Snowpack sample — Buffalo Mountain, Silverthorne, Colorado, USA (2/22/26, 2:02 PM MST)
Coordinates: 39.622, -106.113
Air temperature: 33 °F
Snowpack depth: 63 cm
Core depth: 10 cm
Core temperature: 32 °F
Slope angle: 11°, slope face: 116°
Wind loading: low
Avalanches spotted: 0
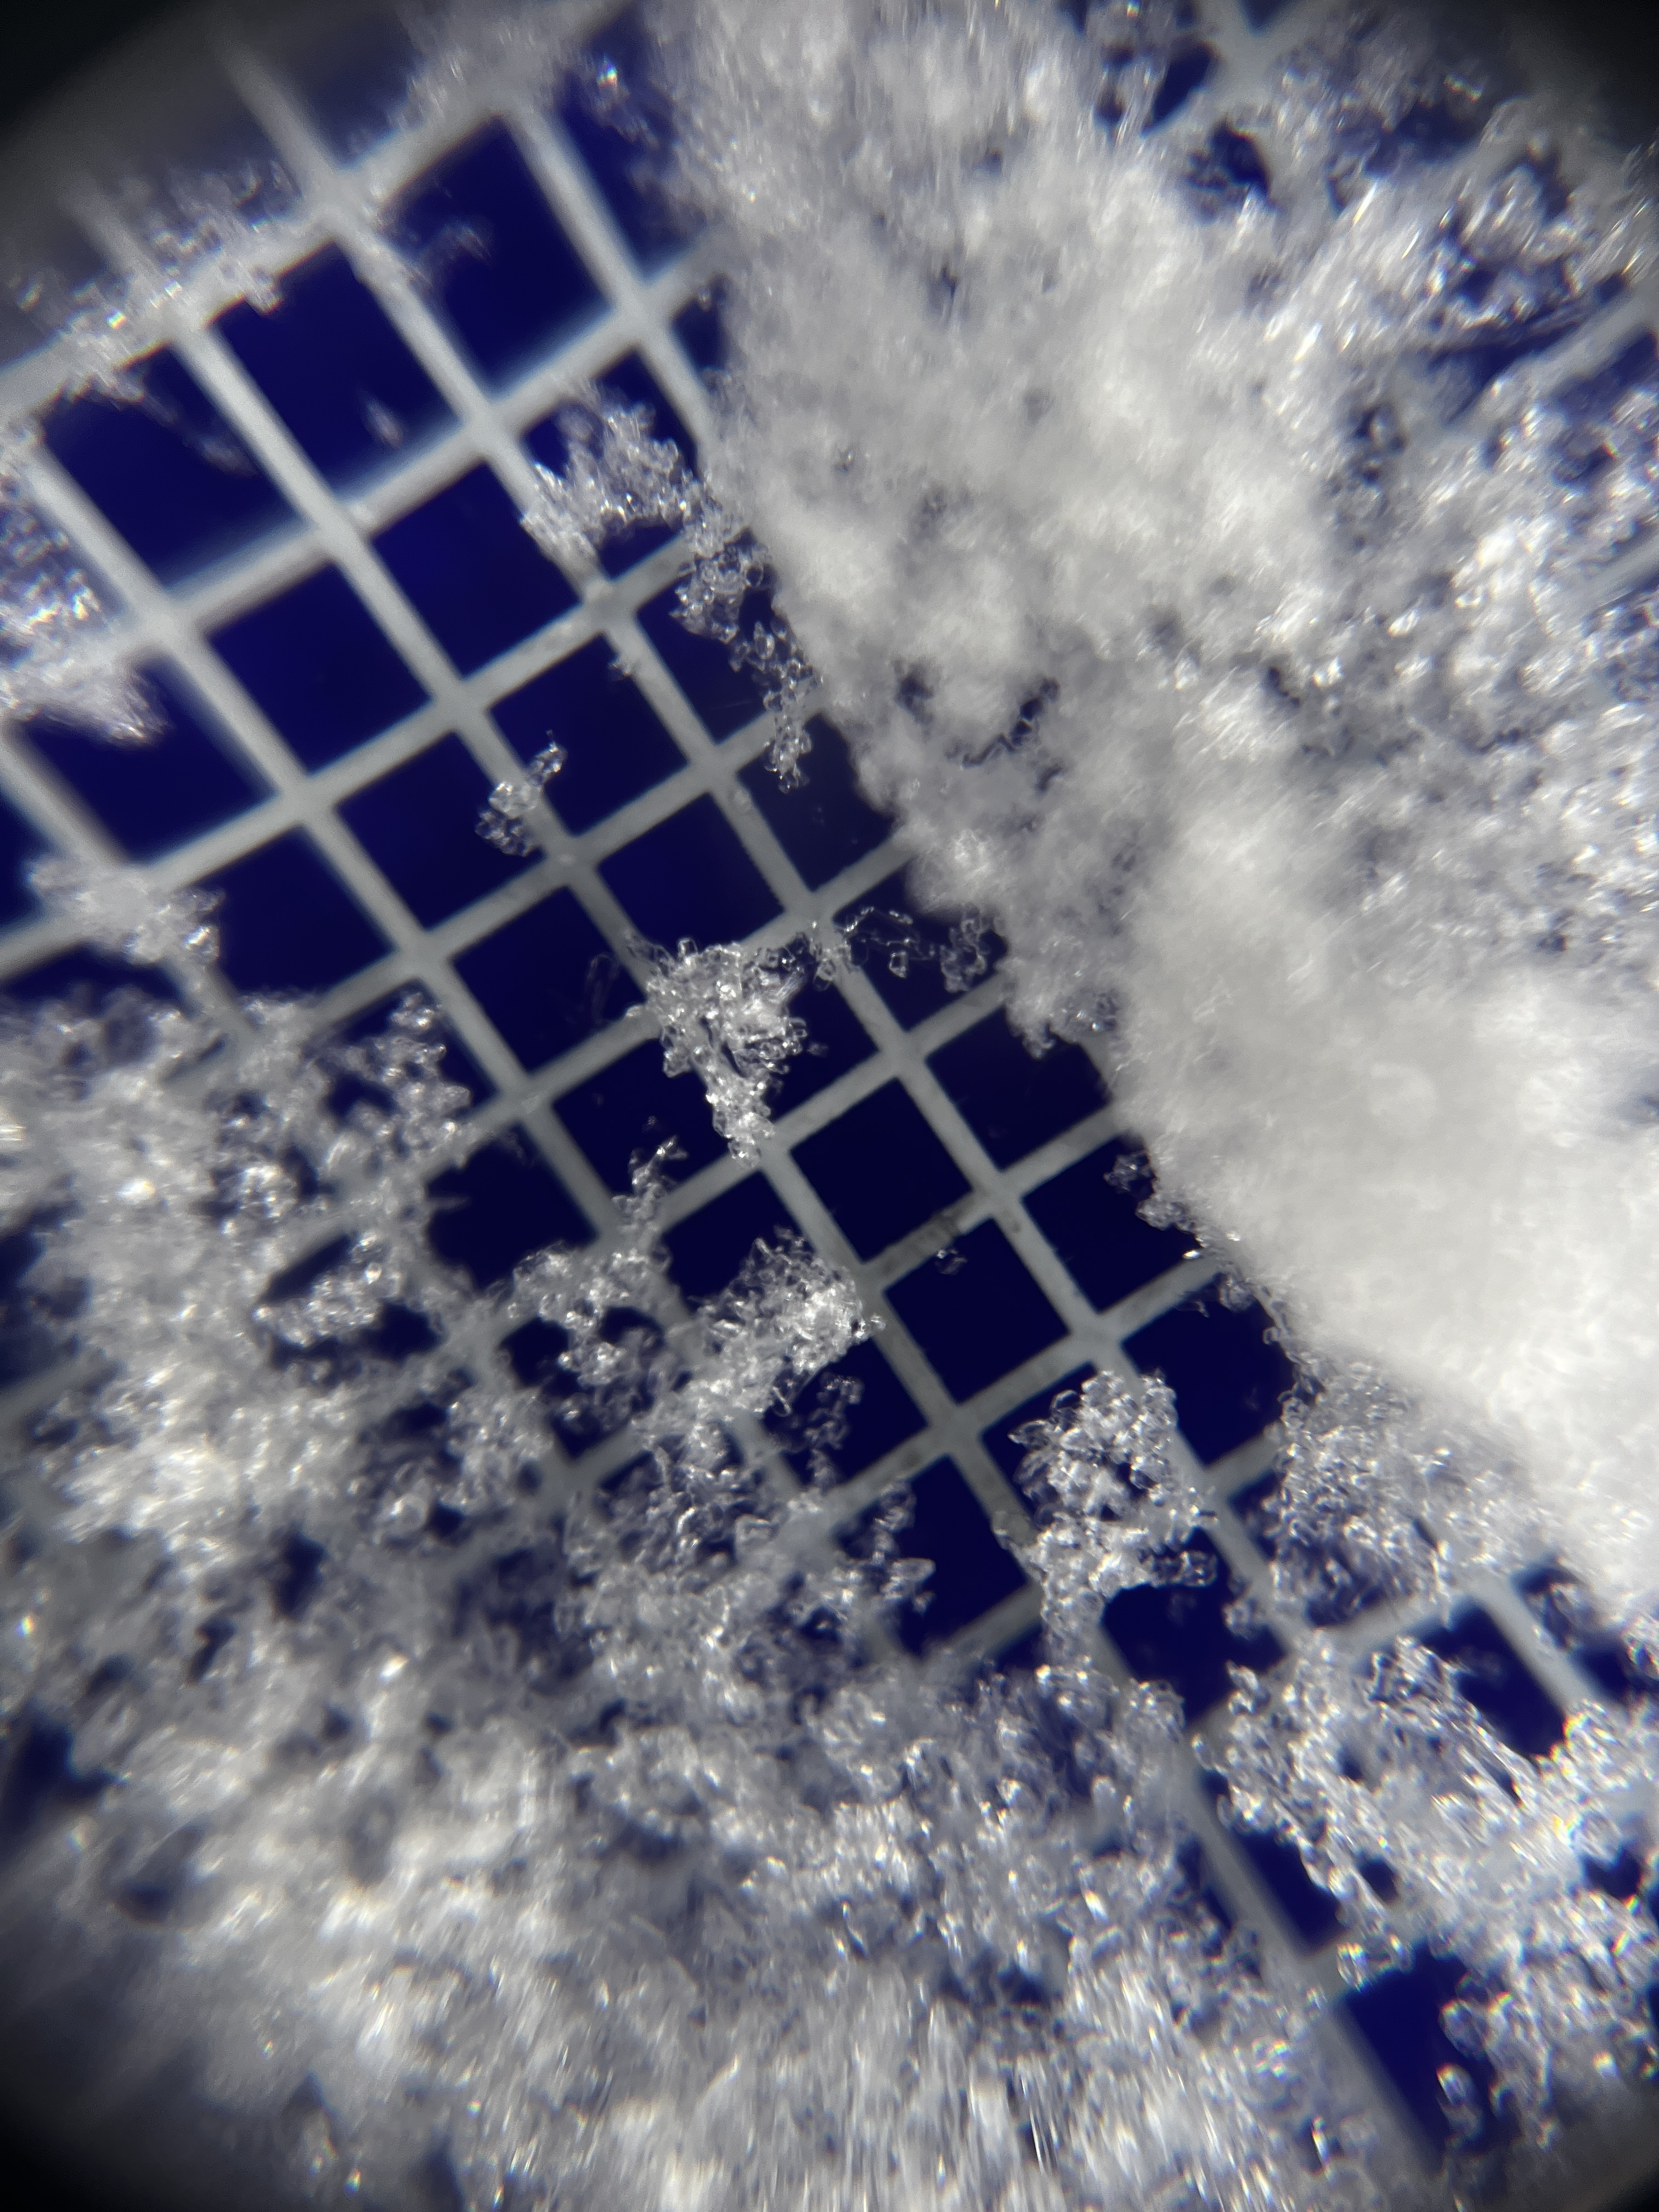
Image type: magnified_profile
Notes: In a firebreak similar to site 1, minimal wind loading with no spotted avalanches (not many faces in view though)